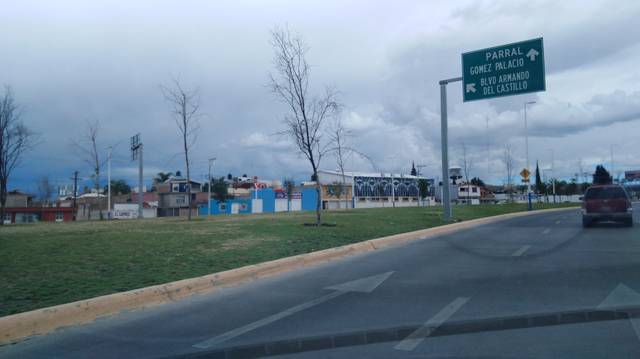
Region: Mexico
Coordinates: 24.038, -104.658